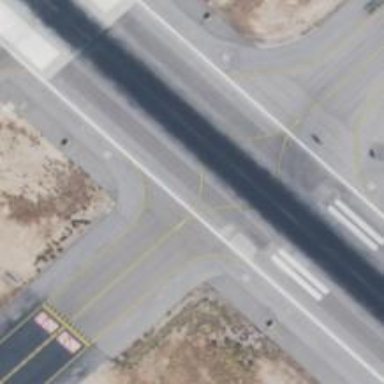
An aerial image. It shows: Image of taxiway at airport.